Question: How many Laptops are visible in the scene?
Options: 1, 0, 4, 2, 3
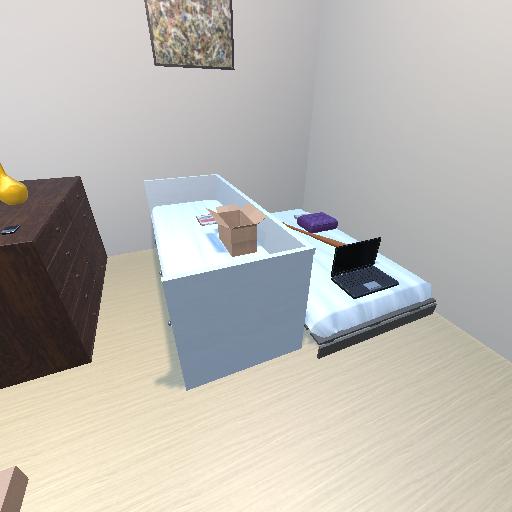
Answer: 1